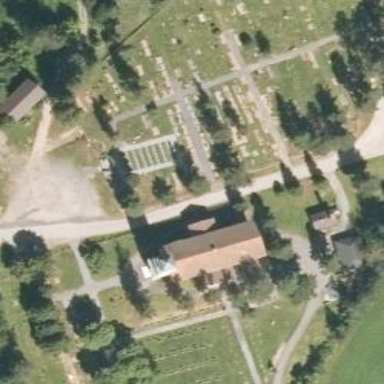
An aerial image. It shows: Historical war memorial.